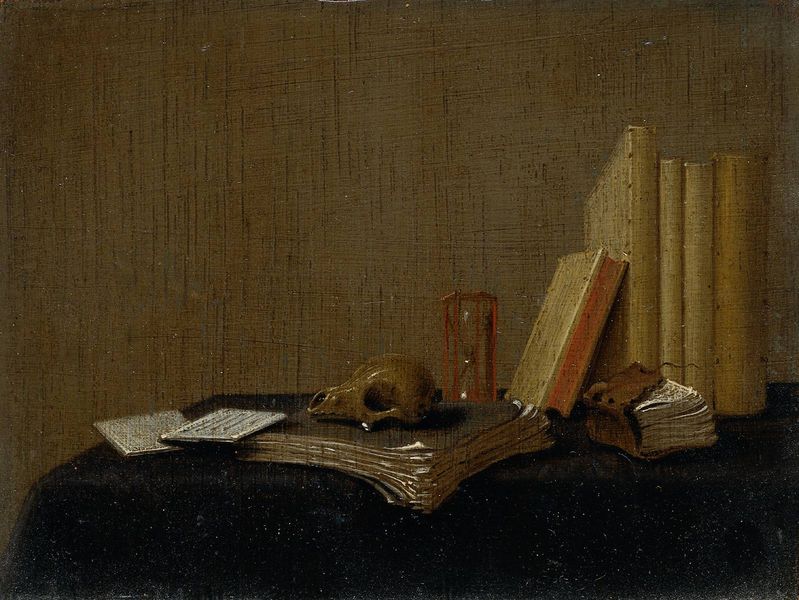
Titel: Vanitas Still-Leben
Künstler: Gerrit van Vught
Standort: Amsterdam
Institution: Rijksmuseum
Schlagwörter: blätter, dunkel, gemälde, kopf, weiß, gelb, grün, ocker, sand, braun, glas, grau, hintergrund, holz, lampe, laterne, licht, raum, schwarz, symbol, tisch, vordergrund, rot, tier, tuch, beige, regal, wand, band, barock, bibel, samt, schädel, stehen, tod, tischdecke, tischtuch, gold, stoff, decke, innen, blatt, stilleben, stillleben, vase, ruhig, schrift, bücher, kommode, papier, papiere, schreibtisch, liegen, düster, schnabel, risse, mauer, querformat, duktus, karten, lesen, streifen, uhr, überwurf, platte, reflexion, tischkante, knochen, vanitas, arrangement, deckel, memento mori, vergänglichkeit, tablet, buch, zettel, seite, text, leinwand, snad, buchdeckel, einband, heft, pergament, bücherregal, karte, akten, buchrücken, ledereinband, seiten, totenkopf, vanitasstilleben, hubi, briefe, schreiben, leder, mittelalter, mappe, eieruhr, stundenglas, zeit, buchseiten, texte, testament, symbole, bord, botschaft, tafeln, memento, mori, teir, sanduhr, zerfleddert, manuskript, augenhöhle, tierschädel, sandkorn, drittel, bush, hardcover, vanitasstillleben, vogelschädel, schwarzes tischtuch, schwarze tischdecke